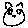
Label: cat